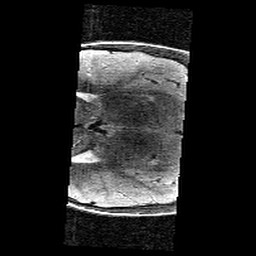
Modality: T2w
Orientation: axial
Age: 10
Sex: male
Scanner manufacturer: siemens
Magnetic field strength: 3 T
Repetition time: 9.23 s
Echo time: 0.067 s